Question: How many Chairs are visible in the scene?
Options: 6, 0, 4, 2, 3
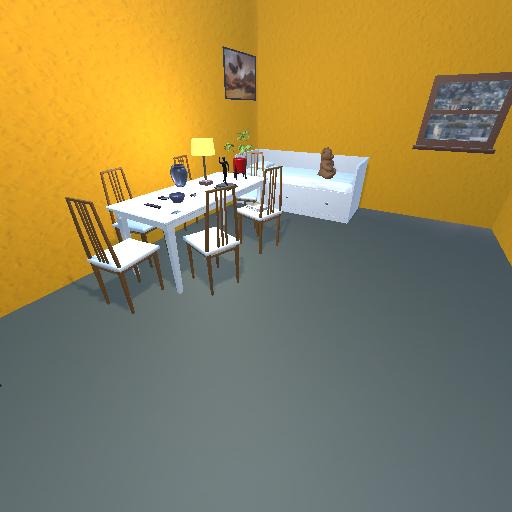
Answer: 6